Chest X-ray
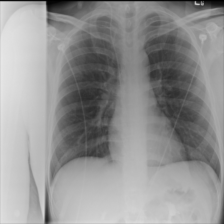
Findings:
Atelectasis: negative
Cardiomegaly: negative
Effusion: negative
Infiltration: negative
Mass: negative
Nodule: negative
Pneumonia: negative
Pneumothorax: negative
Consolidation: negative
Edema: negative
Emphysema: negative
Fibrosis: negative
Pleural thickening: negative
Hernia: negative